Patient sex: M
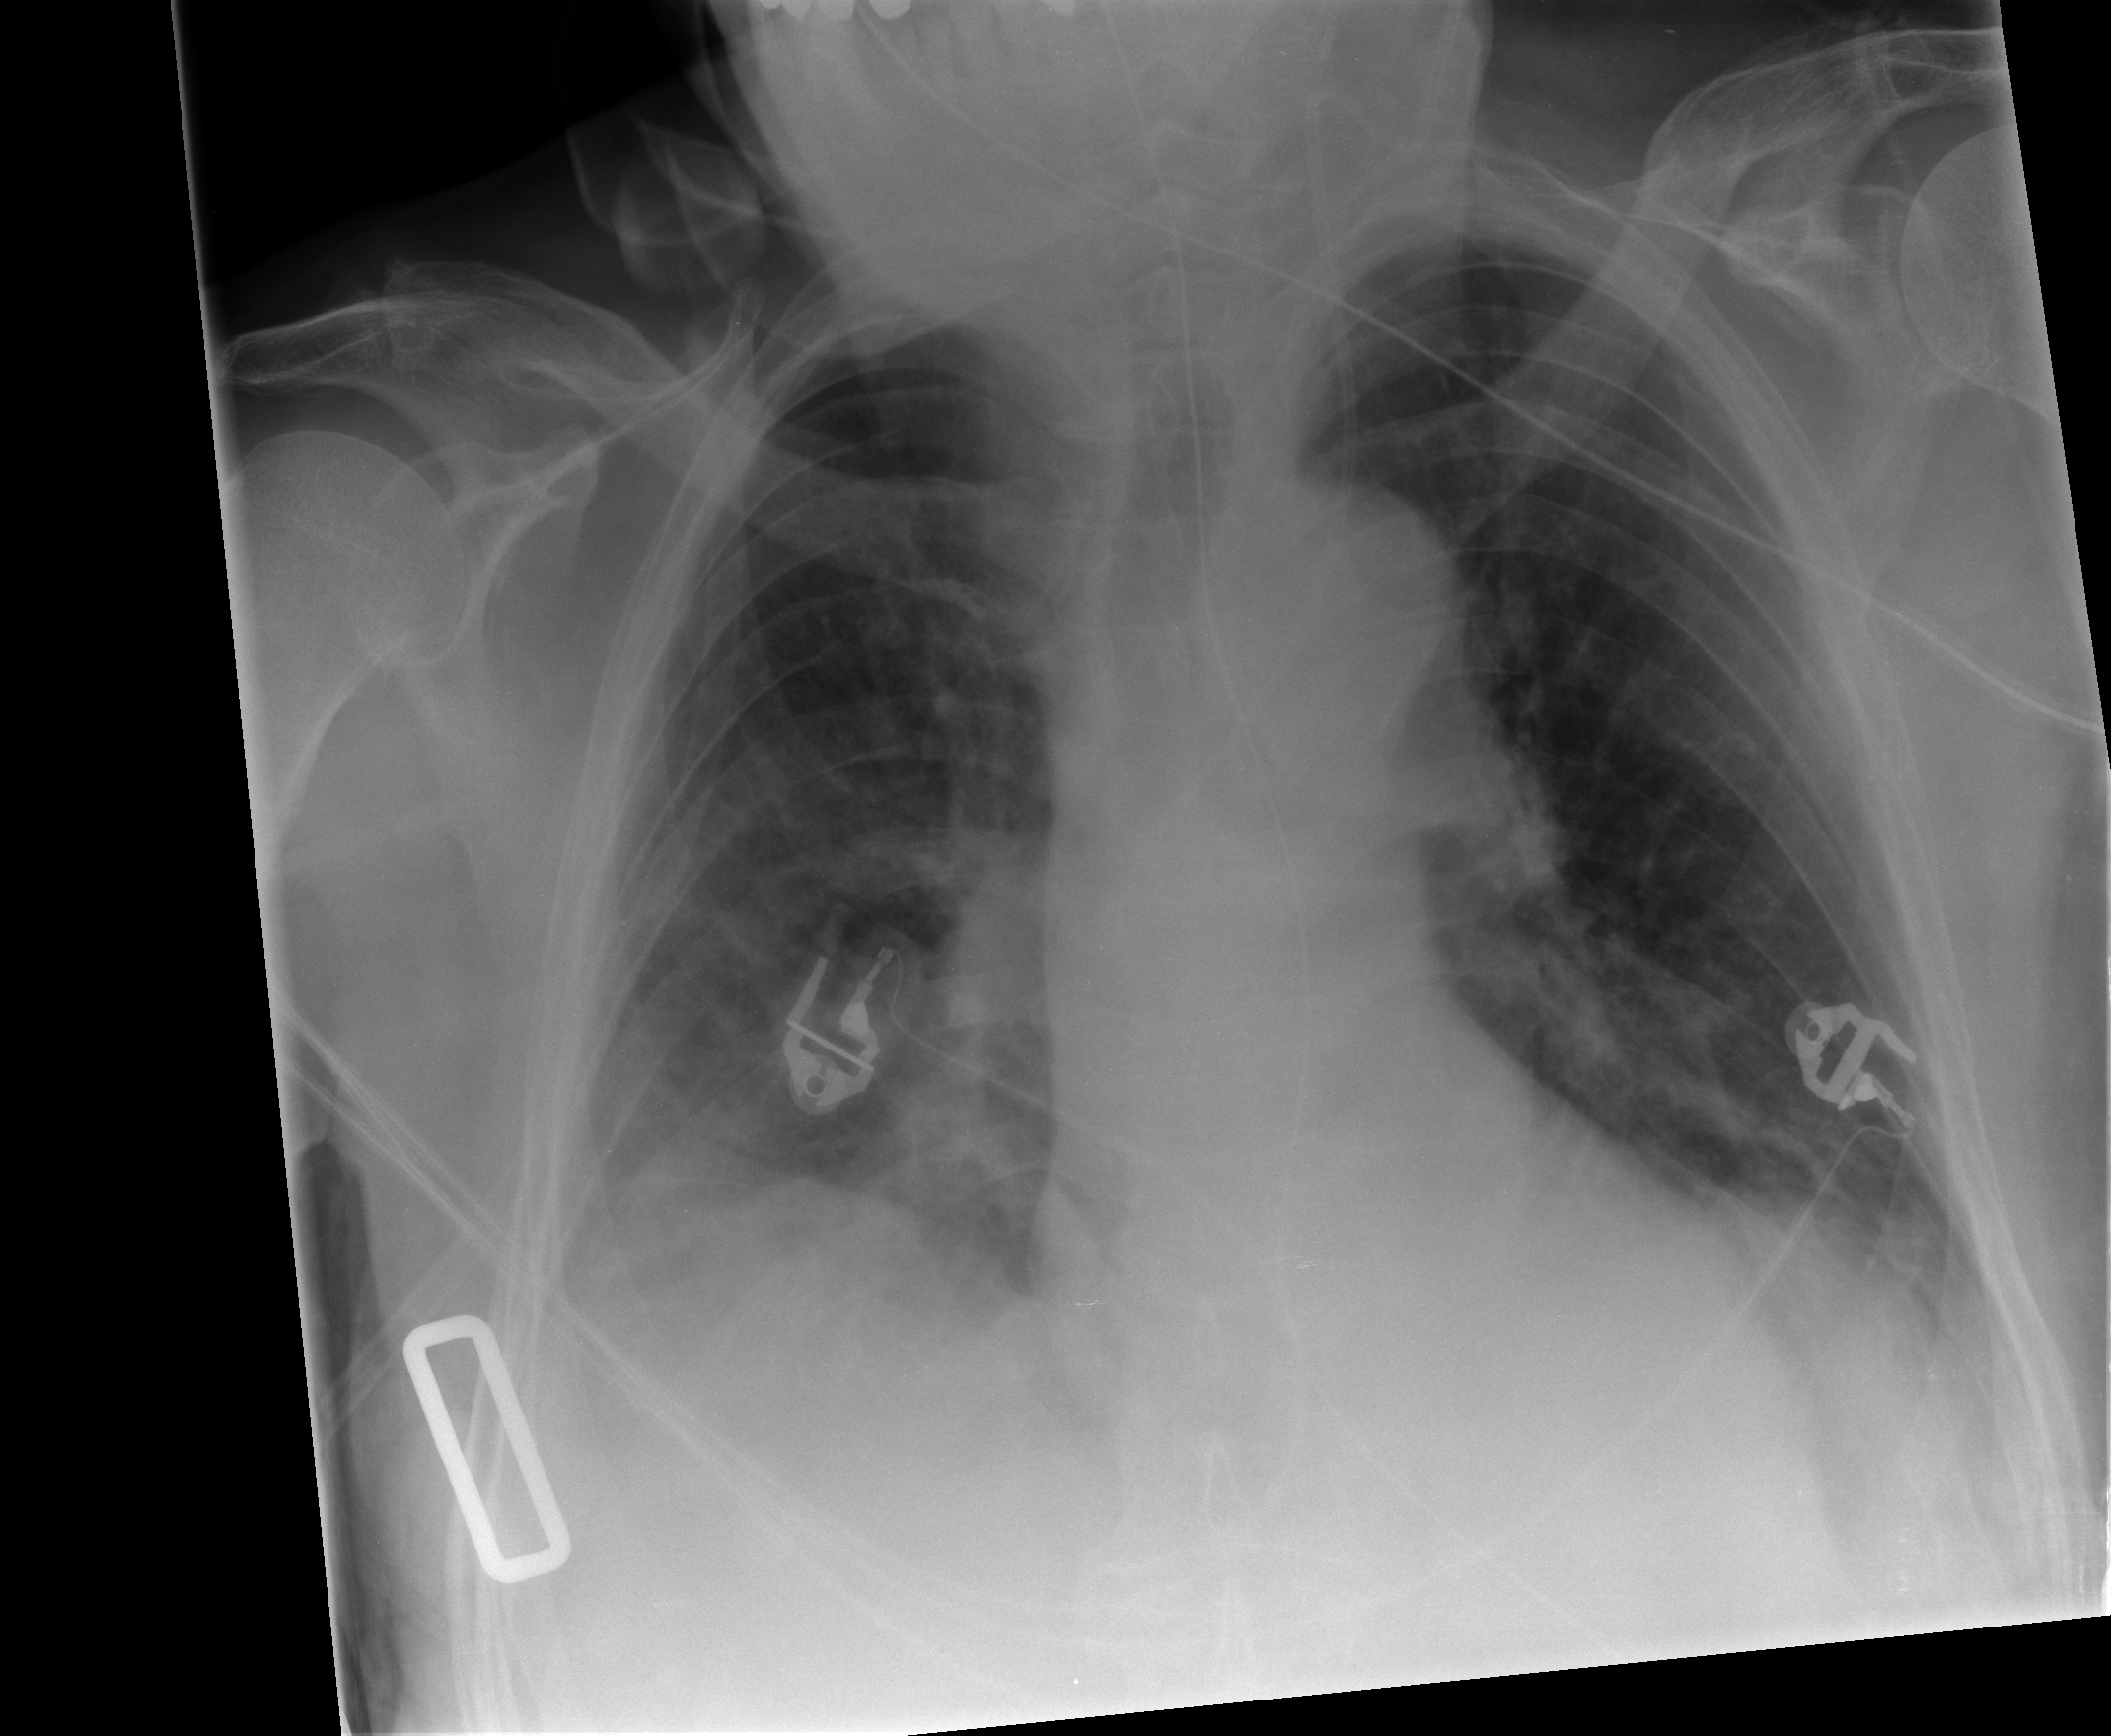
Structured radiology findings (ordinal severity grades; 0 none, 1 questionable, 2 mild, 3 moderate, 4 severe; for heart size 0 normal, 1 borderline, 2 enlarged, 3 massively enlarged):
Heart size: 0
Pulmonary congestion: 2
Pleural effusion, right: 1
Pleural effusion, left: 1
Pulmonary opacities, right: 2
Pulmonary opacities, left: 1
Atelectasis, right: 2
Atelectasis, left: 2